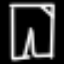
Label: pants